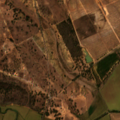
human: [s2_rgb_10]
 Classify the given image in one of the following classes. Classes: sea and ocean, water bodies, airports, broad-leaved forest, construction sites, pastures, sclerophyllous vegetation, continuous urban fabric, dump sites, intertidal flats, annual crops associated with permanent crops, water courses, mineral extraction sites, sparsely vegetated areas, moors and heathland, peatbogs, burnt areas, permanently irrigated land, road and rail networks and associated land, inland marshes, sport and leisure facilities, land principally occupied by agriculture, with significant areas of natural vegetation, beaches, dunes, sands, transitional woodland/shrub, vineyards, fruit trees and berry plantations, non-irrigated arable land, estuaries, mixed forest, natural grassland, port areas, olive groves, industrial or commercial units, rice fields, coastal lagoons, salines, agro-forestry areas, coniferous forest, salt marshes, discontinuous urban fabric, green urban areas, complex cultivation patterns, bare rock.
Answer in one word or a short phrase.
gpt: non-irrigated arable land, rice fields, pastures, agro-forestry areas, broad-leaved forest, transitional woodland/shrub